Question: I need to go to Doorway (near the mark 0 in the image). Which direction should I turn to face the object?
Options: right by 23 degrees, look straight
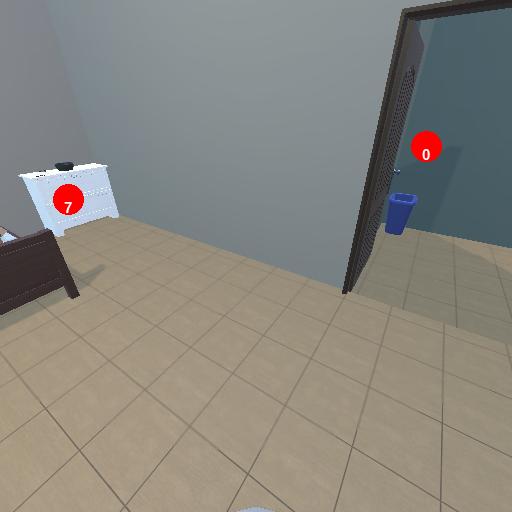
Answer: right by 23 degrees